Field crop: maize
Growth stage: 2
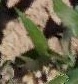
Species: maize